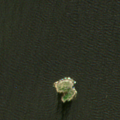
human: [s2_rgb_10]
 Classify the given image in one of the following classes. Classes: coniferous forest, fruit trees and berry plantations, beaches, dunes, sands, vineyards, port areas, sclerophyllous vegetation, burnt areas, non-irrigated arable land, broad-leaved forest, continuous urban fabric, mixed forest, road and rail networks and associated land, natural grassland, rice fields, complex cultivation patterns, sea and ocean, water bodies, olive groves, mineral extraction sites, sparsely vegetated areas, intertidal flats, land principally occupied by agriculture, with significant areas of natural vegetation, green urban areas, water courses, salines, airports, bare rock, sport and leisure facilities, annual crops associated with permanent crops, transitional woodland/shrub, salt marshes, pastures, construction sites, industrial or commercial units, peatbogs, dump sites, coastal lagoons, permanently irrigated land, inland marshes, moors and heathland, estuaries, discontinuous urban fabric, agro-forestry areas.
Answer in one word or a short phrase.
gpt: sea and ocean